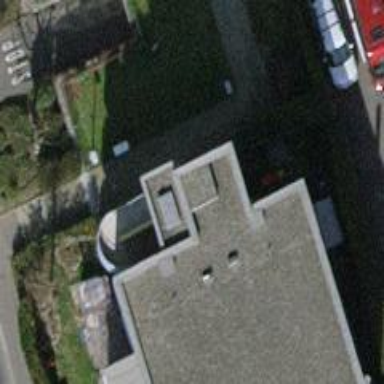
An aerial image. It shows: Set of concrete steps.